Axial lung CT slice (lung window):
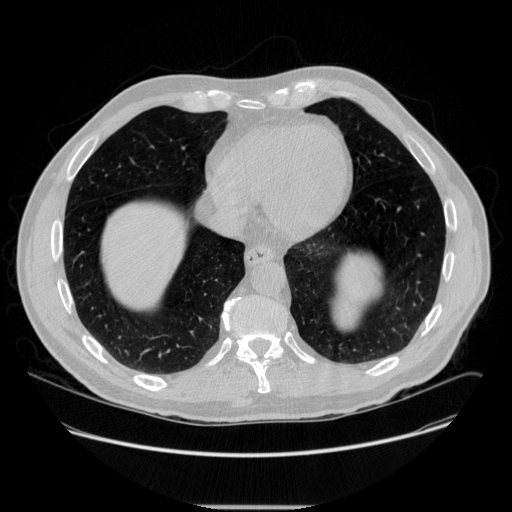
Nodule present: no